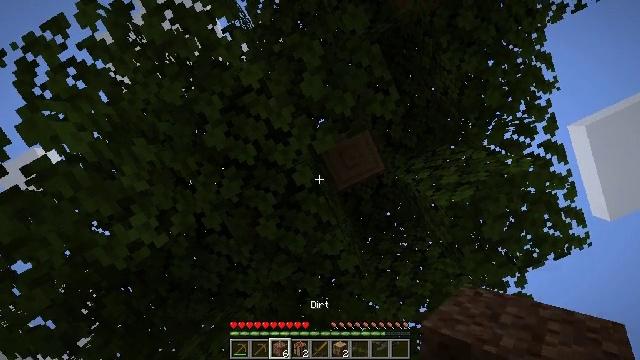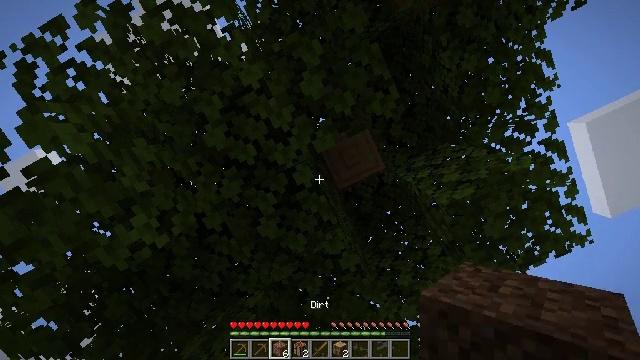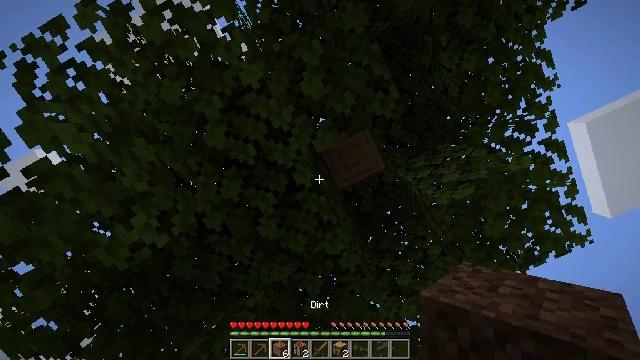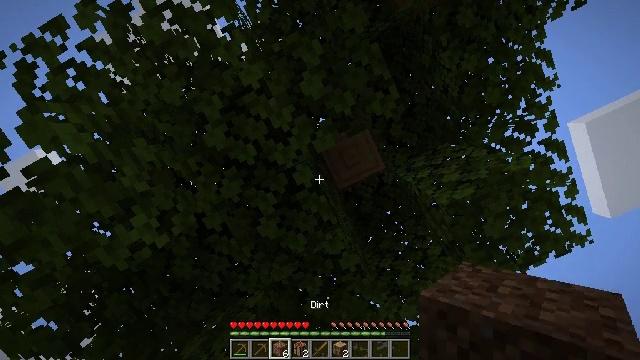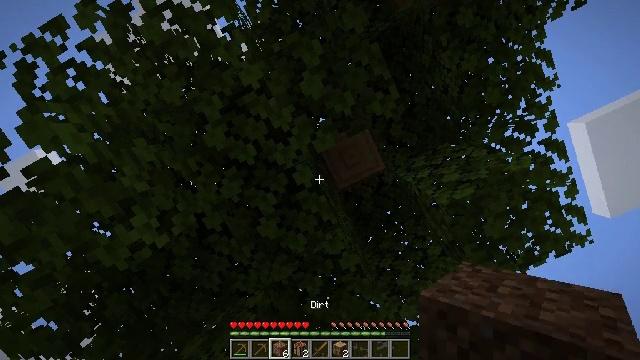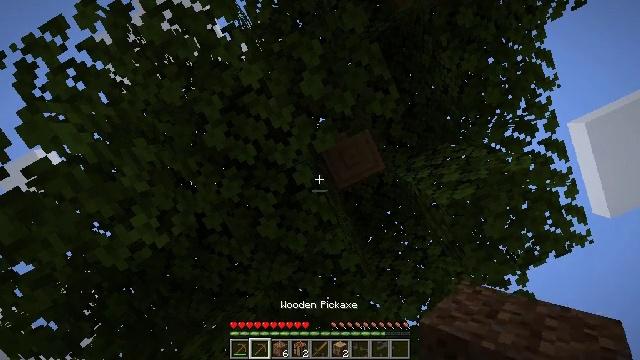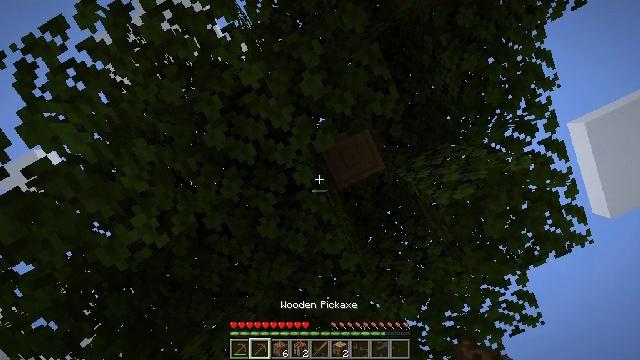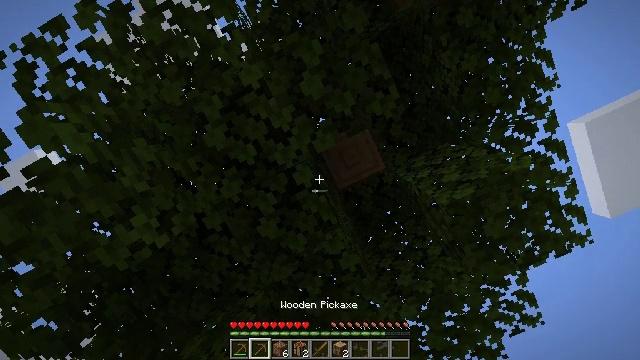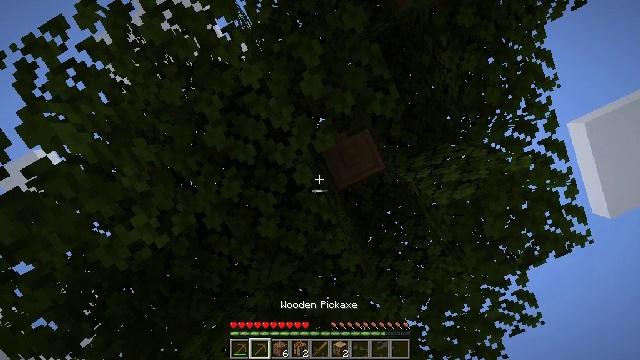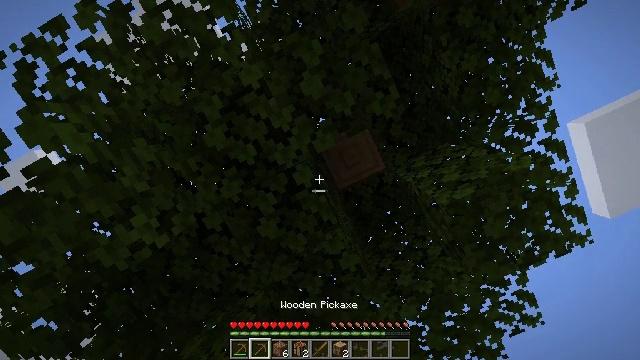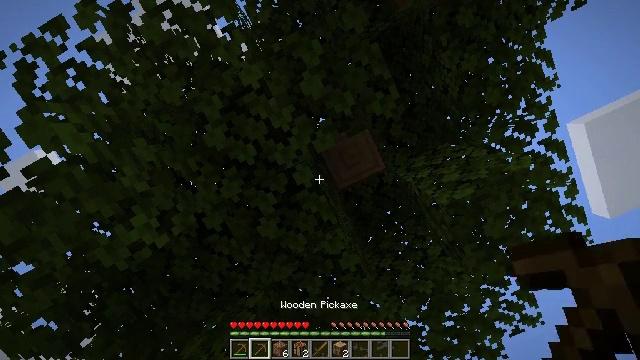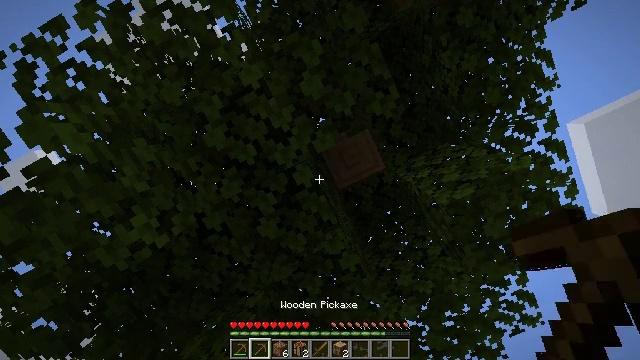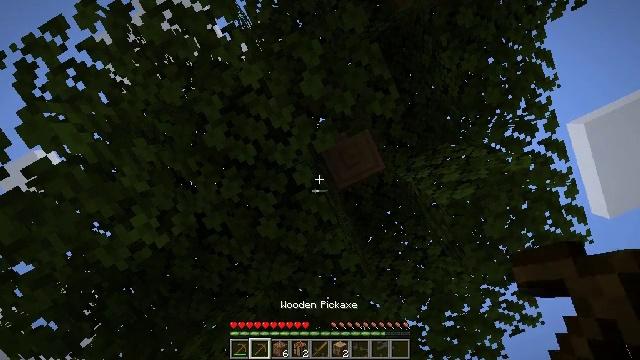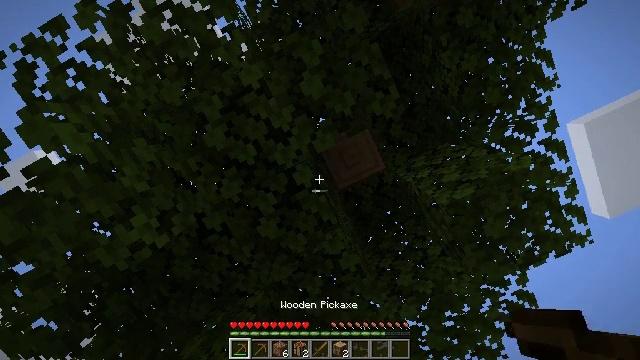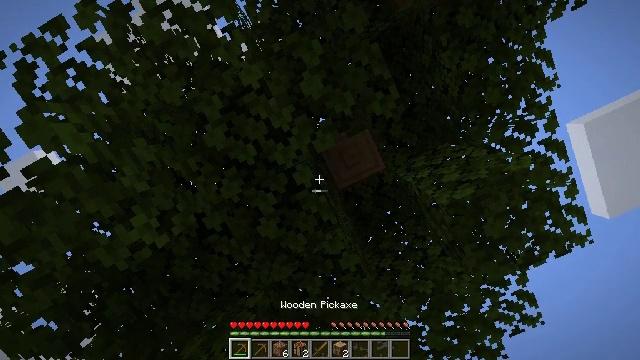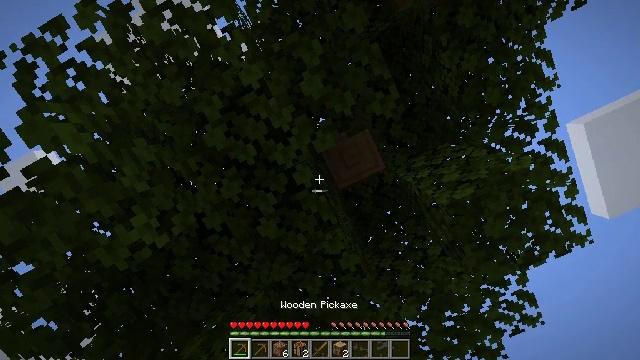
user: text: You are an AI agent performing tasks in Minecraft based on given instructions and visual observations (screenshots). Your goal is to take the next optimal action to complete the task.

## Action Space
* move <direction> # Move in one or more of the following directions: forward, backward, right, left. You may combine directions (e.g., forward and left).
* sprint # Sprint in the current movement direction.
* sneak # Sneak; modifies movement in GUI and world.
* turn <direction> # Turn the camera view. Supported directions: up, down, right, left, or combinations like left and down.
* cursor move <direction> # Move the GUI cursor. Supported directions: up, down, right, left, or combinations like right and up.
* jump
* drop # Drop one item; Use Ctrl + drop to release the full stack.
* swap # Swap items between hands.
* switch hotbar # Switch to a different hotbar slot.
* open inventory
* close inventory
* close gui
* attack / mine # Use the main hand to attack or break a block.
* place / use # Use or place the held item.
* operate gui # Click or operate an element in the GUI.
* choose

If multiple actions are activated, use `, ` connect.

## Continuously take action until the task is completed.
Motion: motion action
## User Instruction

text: Break the tree to get oak logs.
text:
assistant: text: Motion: no_op
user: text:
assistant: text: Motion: no_op
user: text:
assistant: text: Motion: no_op
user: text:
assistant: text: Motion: no_op
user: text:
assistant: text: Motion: no_op
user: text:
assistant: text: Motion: no_op
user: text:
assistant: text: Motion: no_op
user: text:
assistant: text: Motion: no_op
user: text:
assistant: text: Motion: no_op
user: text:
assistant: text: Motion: no_op
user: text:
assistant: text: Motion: no_op
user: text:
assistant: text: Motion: no_op
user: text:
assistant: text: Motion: no_op
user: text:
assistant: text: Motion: no_op
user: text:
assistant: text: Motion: no_op
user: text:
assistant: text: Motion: no_op
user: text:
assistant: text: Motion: no_op
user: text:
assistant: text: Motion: no_op
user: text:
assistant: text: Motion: no_op
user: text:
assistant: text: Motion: no_op
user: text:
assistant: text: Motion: no_op
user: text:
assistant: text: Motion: no_op
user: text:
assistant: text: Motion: no_op
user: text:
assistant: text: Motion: no_op
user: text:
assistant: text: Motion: turn right and up
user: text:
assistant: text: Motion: turn right and up
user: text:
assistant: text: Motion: turn right and up
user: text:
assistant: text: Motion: turn right and up
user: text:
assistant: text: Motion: turn right and up
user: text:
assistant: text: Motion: turn right